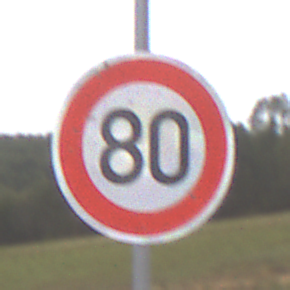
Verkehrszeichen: Geschwindigkeit80
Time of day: Midday
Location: Outdoor (Nature)
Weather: Overcast
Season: NotSpecified
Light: Natural